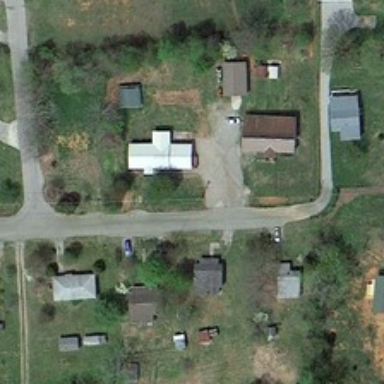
Some buildings and green trees are in a medium residential area .